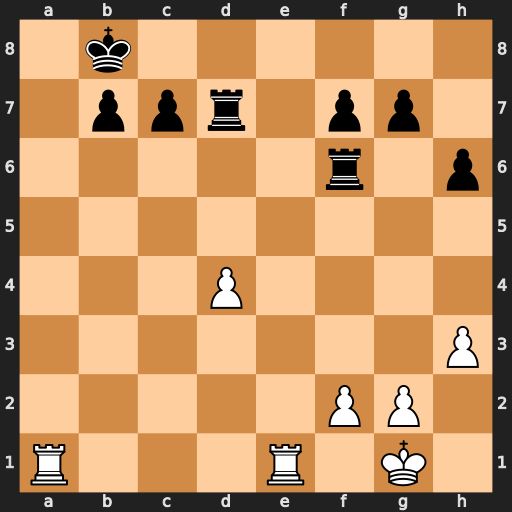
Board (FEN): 1k6/1ppr1pp1/5r1p/8/3P4/7P/5PP1/R3R1K1
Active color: w
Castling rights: -
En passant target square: -
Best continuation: Re8+ Rd8 Rxd8#